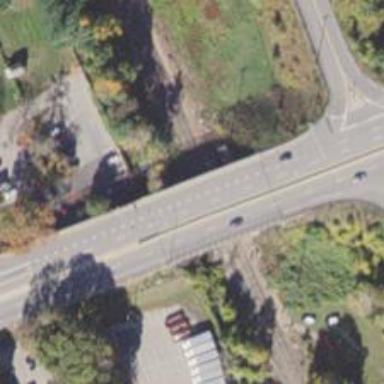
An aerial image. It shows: Asphalt bridge that is part of trunk highway with expressway features.